Question: Here i am writing a script which will send three different values to a database using a simple html form.But whenever i submit the form no values are inserted and i get the following error :

what might be the reason for this error.How can i fix this problem.
'''
$server='localhost';
$user='root';
$password='';
$dbname='fruits';
if(isset($_POST['name']) &&isset($_POST['colour']) && isset($_POST['calories'])){
if(!empty($_POST['name']) && !empty($_POST['colour']) && !empty($_POST['calories'])){
$name=$_POST['name'];
$colour=$_POST['colour'];
$calories=$_POST['calories'];
try{
$conn=new PDO('mysql:host=$server,dbname=$dbname,$user,$password');
$conn->setAttribute(PDO::ATTR_ERRMODE,PDO::ERRMODE_EXCEPTION);
$stmt=$conn->prepare("INSERT INTO favfruit(name,colour,calories)
VALUES(:name,:colour,:calories)");
$stmt->execute(array(':name'=>$name,':colour'=>$colour,':calories'=>$calories));
echo 'it was successfully entered to database';
}catch(PDOException $e){
echo 'error : '.$e->getMessage();
}
}
}
'''
HTML form :
'''
<form action='<?php echo $_SERVER['PHP_SELF']; ?>' method='post'>
fruit name :<input type='text' placeholder='fruit name' name='name'></br>
colur :<input type='text' placeholder='fruit colour' name='colour'></br>
calories :<input type='text' placeholder='calories' name='calories'></br>
<input type='submit' value='SUBMIT FORM'>
</form>
'''
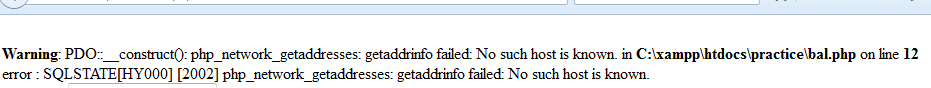
Answer: Your problem is just a typo. Replace
'''
$conn=new PDO('mysql:host=$server,dbname=$dbname,$user,$password');
'''
by
'''
$conn=new PDO("mysql:host=$server;dbname=$dbname",$user,$password);
'''